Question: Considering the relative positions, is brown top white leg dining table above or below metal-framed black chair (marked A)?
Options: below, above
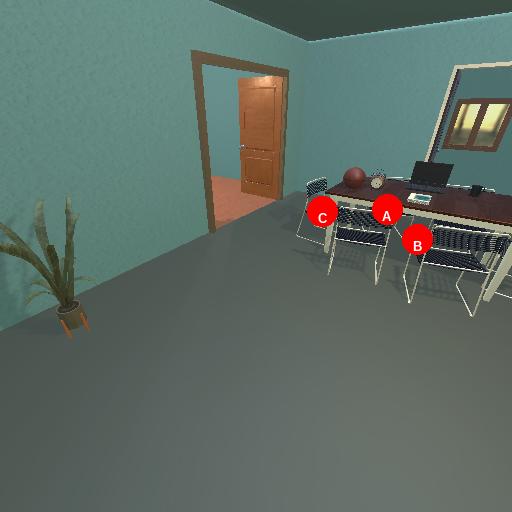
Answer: below